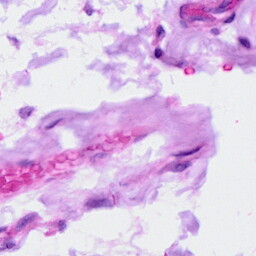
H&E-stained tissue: Ovarian